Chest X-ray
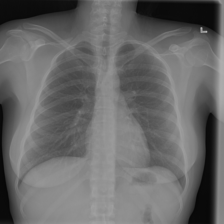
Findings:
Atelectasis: negative
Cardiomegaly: negative
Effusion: negative
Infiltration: negative
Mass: negative
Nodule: negative
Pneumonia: negative
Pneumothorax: negative
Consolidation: negative
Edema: negative
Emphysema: negative
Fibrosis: negative
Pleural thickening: negative
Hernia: negative